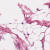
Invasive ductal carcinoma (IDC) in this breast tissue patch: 0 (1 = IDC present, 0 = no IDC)